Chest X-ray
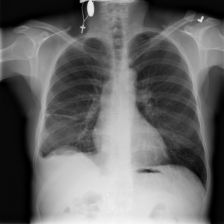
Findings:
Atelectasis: negative
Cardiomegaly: negative
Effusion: negative
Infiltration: negative
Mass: negative
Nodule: negative
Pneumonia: negative
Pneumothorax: negative
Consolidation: negative
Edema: negative
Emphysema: negative
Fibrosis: positive
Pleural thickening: positive
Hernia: negative